【题型】解答题　【知识点】函数　【难度】medium
甲、乙两地相距300千米，一辆货车从甲地出发到乙地，1小时后一辆轿车也从甲地出发向乙地，到达乙地后轿车马上沿原路返回甲地。如图：线段 $OA$ 表示货车离甲地距离 $y$（千米）与时间 $x$（小时）之间的函数关系；折线 $BCDE$ 表示轿车离甲地距离 $y$（千米）与 $x$（小时）之间的函数关系。轿车行驶 $CD$ 段的速度与 $DE$ 段的速度相同。

(1) 货车的速度为 $\underline{60}$ 千米/时；线段 $OA$ 对应的函数解析式为：\underline{\hspace{1cm}} 。$(0 \leq x \leq 5)$

(2) 求线段 $CD$ 对应的函数解析式（不必写出自变量 $x$ 的取值范围）。

(3) 求两车先后两次相遇的间隔时间。

(4) 若两车距离不超过60千米，请直接写出 $x$ 的取值范围。

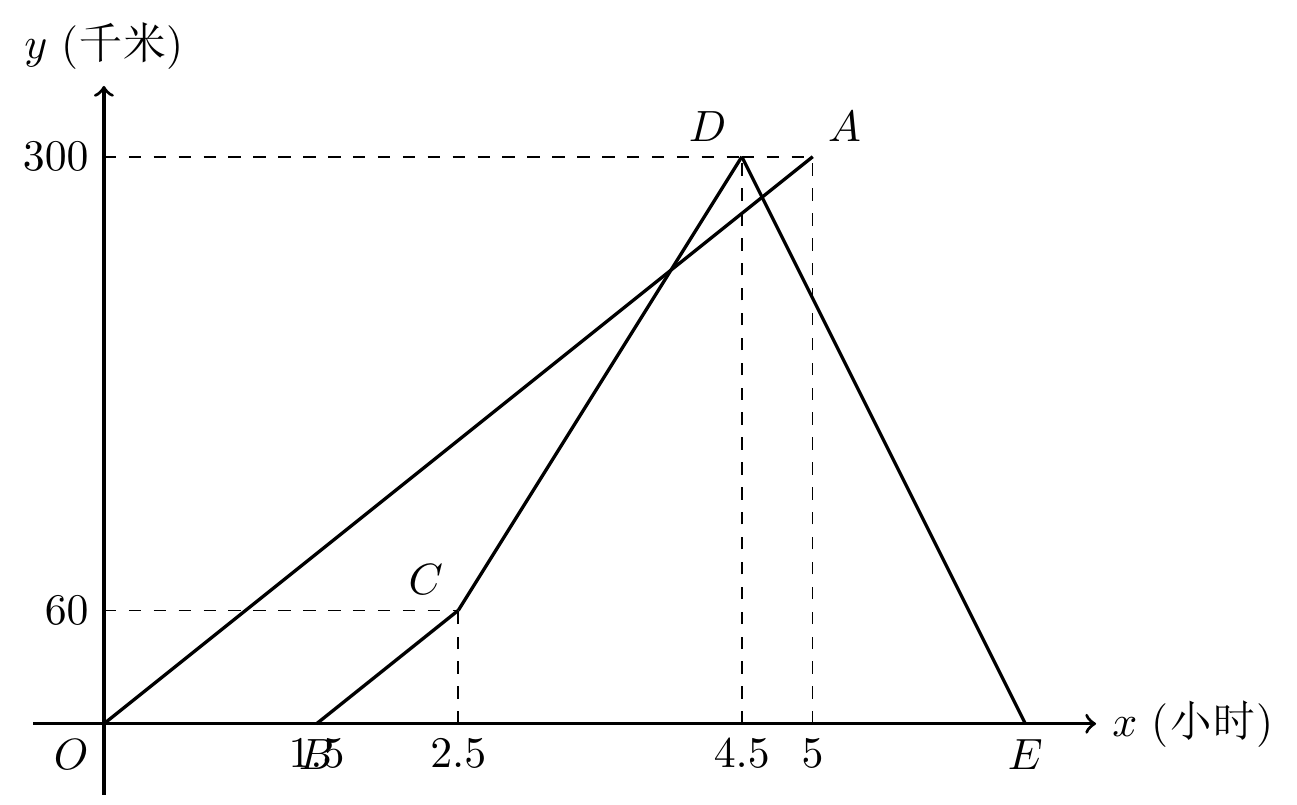
【解答】
解：（1）货车的速度为：$\frac{300}{5} = 60(km/h)$

设线段 $OA$ 对应的函数解析式为 $y = k_1 x(k_1 \neq 0)$，把 $(5,300)$ 代入得：$5k_1 = 300$，

解得 $k_1 = 60$，

$\therefore$ 线段 $OA$ 对应的函数解析式为 $y = 60x(0 \leq x \leq 5)$。

故答案为：60，$y=60x$。

（2）设线段 $CD$ 对应的函数解析式为 $y = k_2 x + b_2 (k_2 \neq 0)$，把 $C(2.5,60)$、$D(4.5,300)$ 代入得：

$\begin{cases}
2.5k_2 + b_2 = 60 \\
4.5k_2 + b_2 = 300
\end{cases}$

解得：
$\begin{cases}
k_2 = 120 \\
b_2 = -240
\end{cases}$

$\therefore$ 线段 $CD$ 对应的函数解析式为 $y = 120x - 240$；

（3）$\because$ 轿车行驶 $CD$ 段的速度与 $DE$ 段的速度相同，

$\therefore$ 轿车在 $DE$ 段的速度为
$\frac{300 - 60}{4.5 - 2.5} = 120  \, (\text{km/h})$

$\therefore$ 轿车返回用的时间为
$\frac{300}{120} = 2.5  \, (\text{h})$

$\therefore$ 点 $E$ 的坐标为 $(7,0)$,

设 $DE$ 的函数解析式为
$y = k_3 x + b_3 (k_3 \neq 0)$
把 $E(7,0)$、$D(4.5,300)$ 代入得：
$\begin{cases}
7k_3 + b_3 = 0 \\
4.5k_3 + b_3 = 300
\end{cases}$

解得：
$\begin{cases}
k_3 = -120, \\
b_3 = 840
\end{cases}$

$\therefore$ 线段 $DE$ 对应的函数解析式为
$y = -120x + 840$

联立
$\begin{cases}
y = 60x \\
y = -120x + 840
\end{cases}$
，解得：
$\begin{cases}
x = \frac{14}{3} \\
y = 280
\end{cases}
$，

联立
$\begin{cases}
y = 60x \\
y = 120x - 240
\end{cases}$
，解得：
$\begin{cases}
x = 4 \\
y = 240
\end{cases}$
，

$\therefore$ 两车先后两次相遇的间隔时间为 $\frac{14}{3} - 4 = \frac{2}{3}(h)$。

（4）根据图象可知 $BC$ 段轿车的速度为：
$\frac{60}{2.5-1} = 40  (km/h)$

$\therefore$当货车出发 $1h$ 后，两车之间的距离大于 $60km$，

根据图可知，$CD$ 段轿车的速度为
$\frac{300-60}{4.5-2.5} = 120  (km/h)$

$\therefore$当轿车出发后 $2.5h$，两车之间距离在逐渐变小，当两车之间距离为 $60km$ 时，即 $60x-(120x-240)=60$，

解得：$x=3$，

即在 $1<x<3$ 时，两车之间的距离大于 $60km$，

当轿车到达乙地时，货车行驶的距离为：$60\times4.5=270  (km)$，

此时货车距离轿车 $300-270=30  (km)$，

当货车到达乙地时，轿车距离乙地 $120\times(5-4.5)=60  (km)$，

即当 $x>5$ 时，两车之间的距离大于 $60km$，

$\therefore$当 $0\leq x\leq 1$ 或 $3\leq x\leq 5$ 时，两车距离不超过 $60km$。